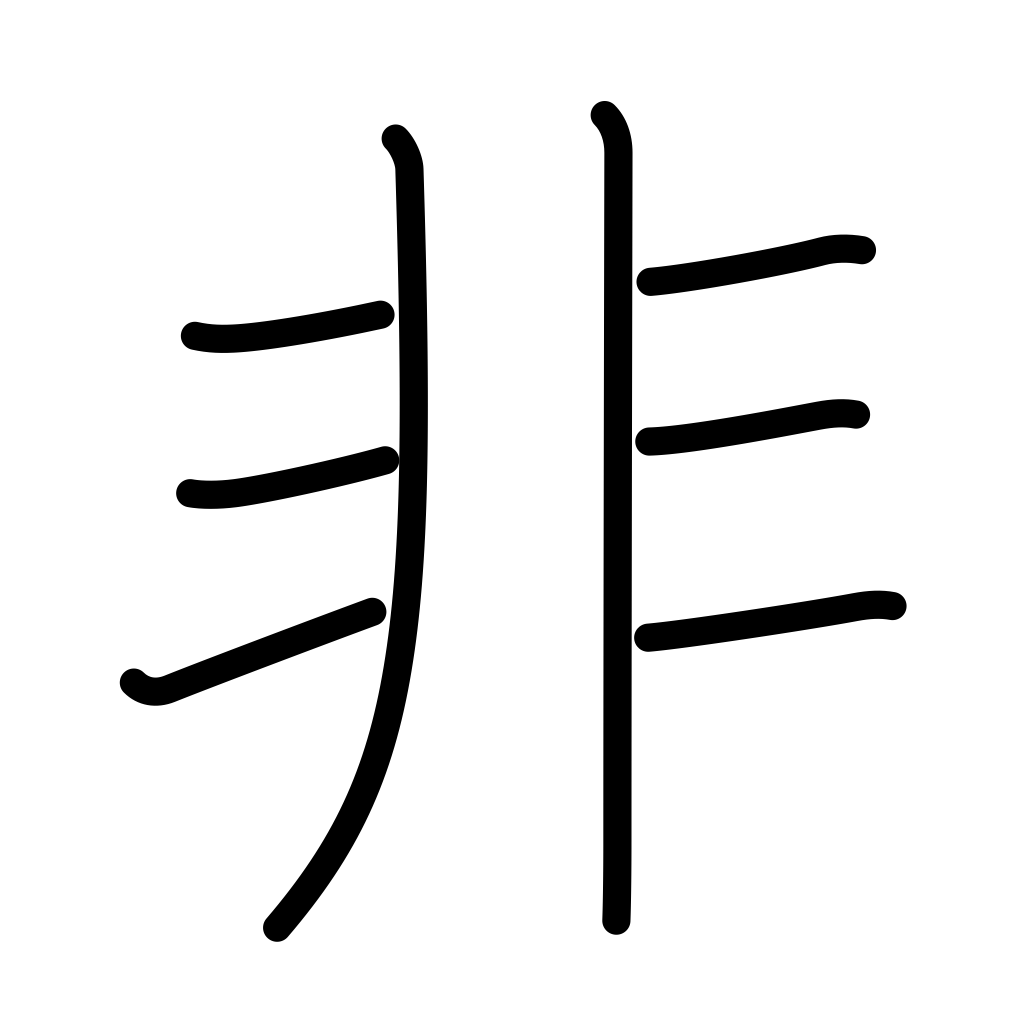
Meaning: un-, mistake, negative, injustice, non-